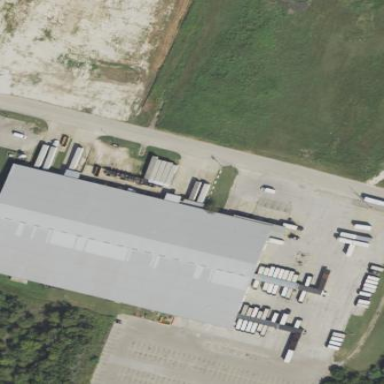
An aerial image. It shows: Post depot building.